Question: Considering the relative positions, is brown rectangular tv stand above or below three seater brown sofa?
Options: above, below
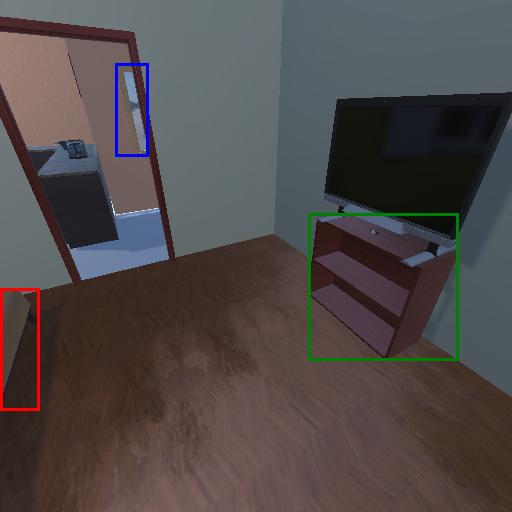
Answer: above